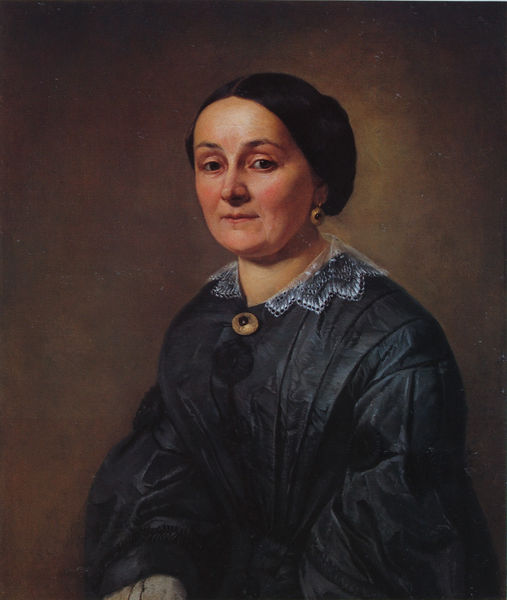
Titel: Damenporträt
Künstler: Joseph Anton Mahlknecht
Standort: München
Institution: Kunsthandel W. P. Pratsch
Schlagwörter: blau, dunkel, gemälde, haut, schatten, grün, sitzen, braun, frau, frisur, grau, haar, hell, hintergrund, kleid, licht, mund, nase, ohr, ohrring, profil, schmuck, schwarz, stirn, weiss, blick, dame, rot, alt, wand, arm, augen, falten, gesicht, inkarnat, kleidung, knoten, kragen, spitze, trauer, ärmel, bildnis, portrait, porträt, öl, auge, gewand, gold, haare, halbfigur, reich, sitzend, stickerei, stoff, familie, mutter, ohrringe, spitzen, augenbrauen, brosche, knopf, lippen, rosa, scheitel, seide, traurig, kreis, lächeln, taille, dutt, ruhig, seitlich, wangen, tüll, backen, warm, mauer, lila, falte, zopf, streng, glanz, stimmung, faltenwurf, rüsche, knöpfe, transparent, dreiviertelprofil, haarknoten, acryl, schnitt, kreise, bürgertum, leinwand, manschette, pinsel, zacken, gekämmt, gebunden, edelstein, miene, spitzenkragen, freundlich, oma, dunkelhaarig, liebevoll, lieb, fibel, fraz, schmunzeln, chiffon, zopffrisur, aeltere frau